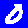
Digit: 0